高一 · 度量几何学
(2020 秋・上月考) 在区间 $\left[0, \frac{3}{4} \pi\right]$ 上随机取一个实数 $x$, 则 $\sin 2 x$ 的值在区间 $\left[-\frac{1}{2}, \frac{\sqrt{3}}{2}\right]$ 上的概率为 \$ \qquad \$
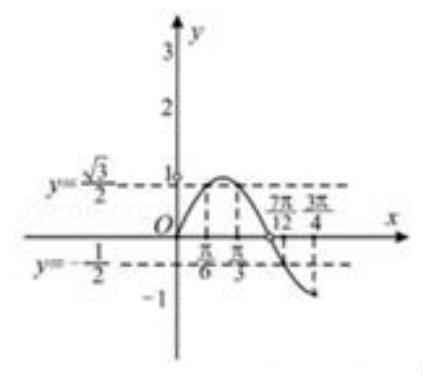
答案: $\frac{5}{9}$.
解析: 解：因为在区间 $\left[0, \frac{3}{4} \pi\right]$ 上函数 $y=\sin 2 x$ 的图象,

如图所示:

由图可知, 概率 $P=\frac{\left(\frac{\pi}{6}-0\right)+\left(\frac{7 \pi}{12}-\frac{\pi}{3}\right)}{\frac{3 \pi}{4}}=\frac{\frac{5 \pi}{12}}{\frac{3 \pi}{4}}=\frac{5}{9}$.

故答案为: $\frac{5}{9}$.